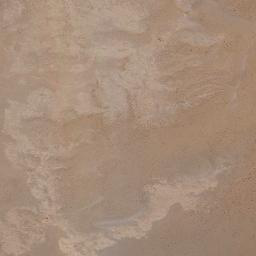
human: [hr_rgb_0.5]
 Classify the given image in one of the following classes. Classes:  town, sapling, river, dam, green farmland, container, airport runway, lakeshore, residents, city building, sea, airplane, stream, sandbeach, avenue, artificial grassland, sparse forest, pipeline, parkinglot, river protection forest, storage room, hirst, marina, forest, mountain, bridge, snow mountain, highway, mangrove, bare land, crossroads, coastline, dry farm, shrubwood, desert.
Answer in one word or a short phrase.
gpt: desert